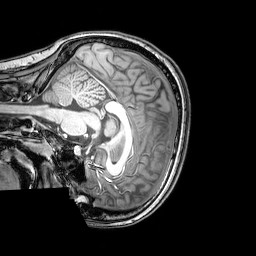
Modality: T1w
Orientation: sagittal
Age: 23
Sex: female
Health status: healthy
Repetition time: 0.081 s
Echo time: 0.037 s